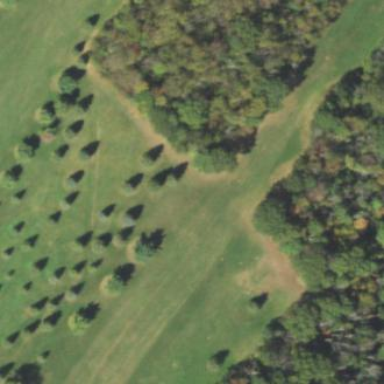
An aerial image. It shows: Golf fairway surrounded by grass.